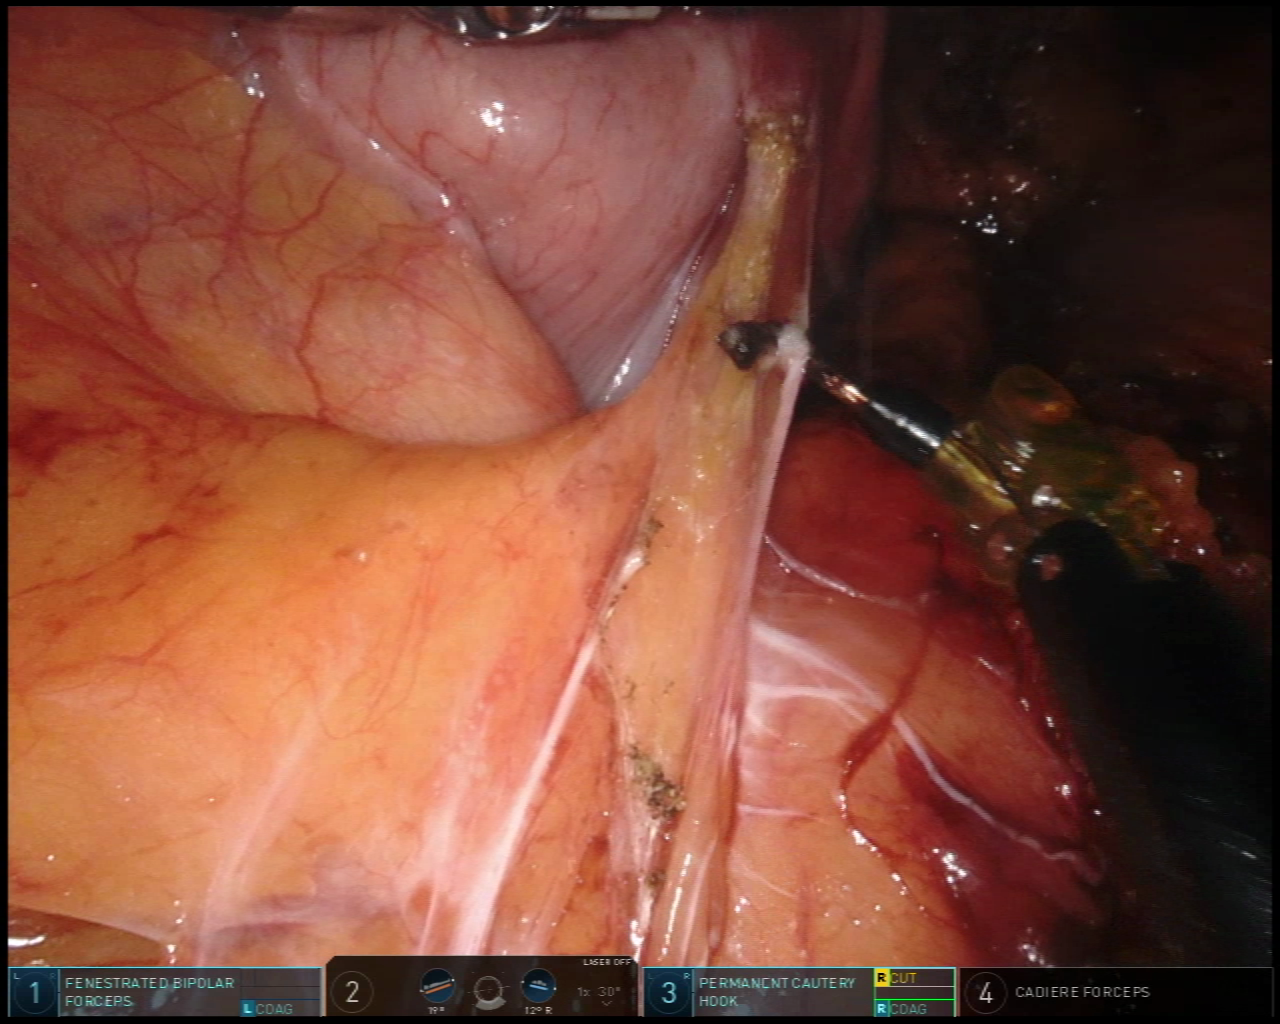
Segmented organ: stomach
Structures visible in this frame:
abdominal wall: no
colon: no
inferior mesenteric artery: no
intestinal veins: no
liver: no
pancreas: no
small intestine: no
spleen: no
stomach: yes
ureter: no
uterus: no
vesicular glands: no